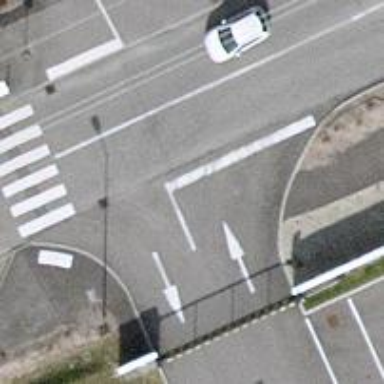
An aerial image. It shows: Asphalt sidewalk along the footway.